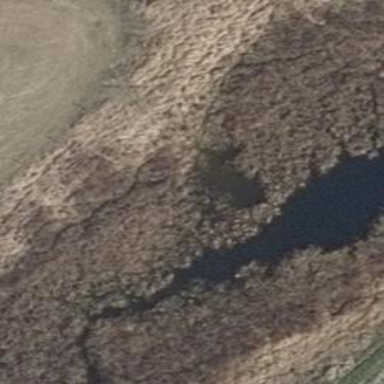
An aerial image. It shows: Wetland area dominated by reedbeds.